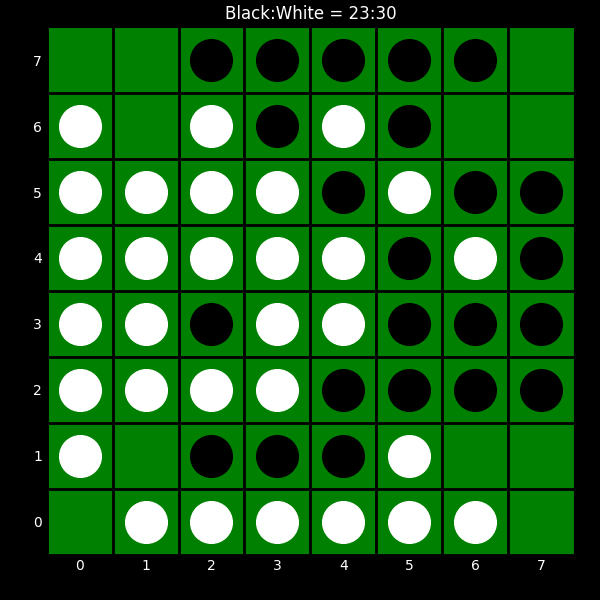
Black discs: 23
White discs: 30